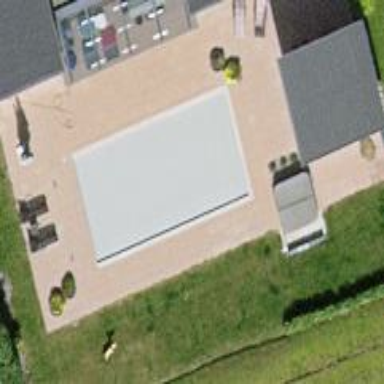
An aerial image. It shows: Swimming pool located in leisure land.